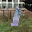
Label: 1